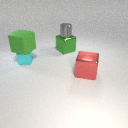
large green rubber cube above small cyan metal cube